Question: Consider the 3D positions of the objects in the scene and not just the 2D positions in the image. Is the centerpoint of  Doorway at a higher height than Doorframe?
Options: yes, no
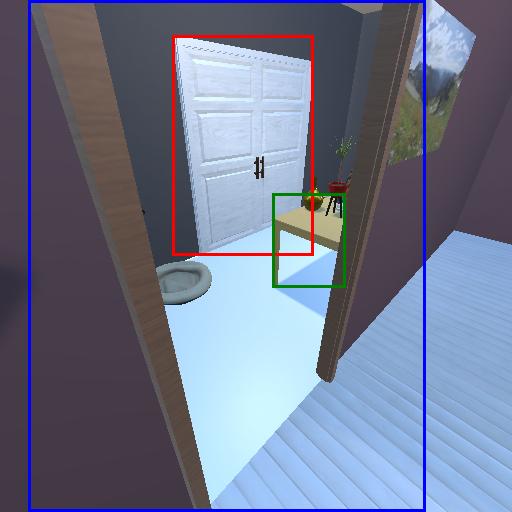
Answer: yes